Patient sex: F
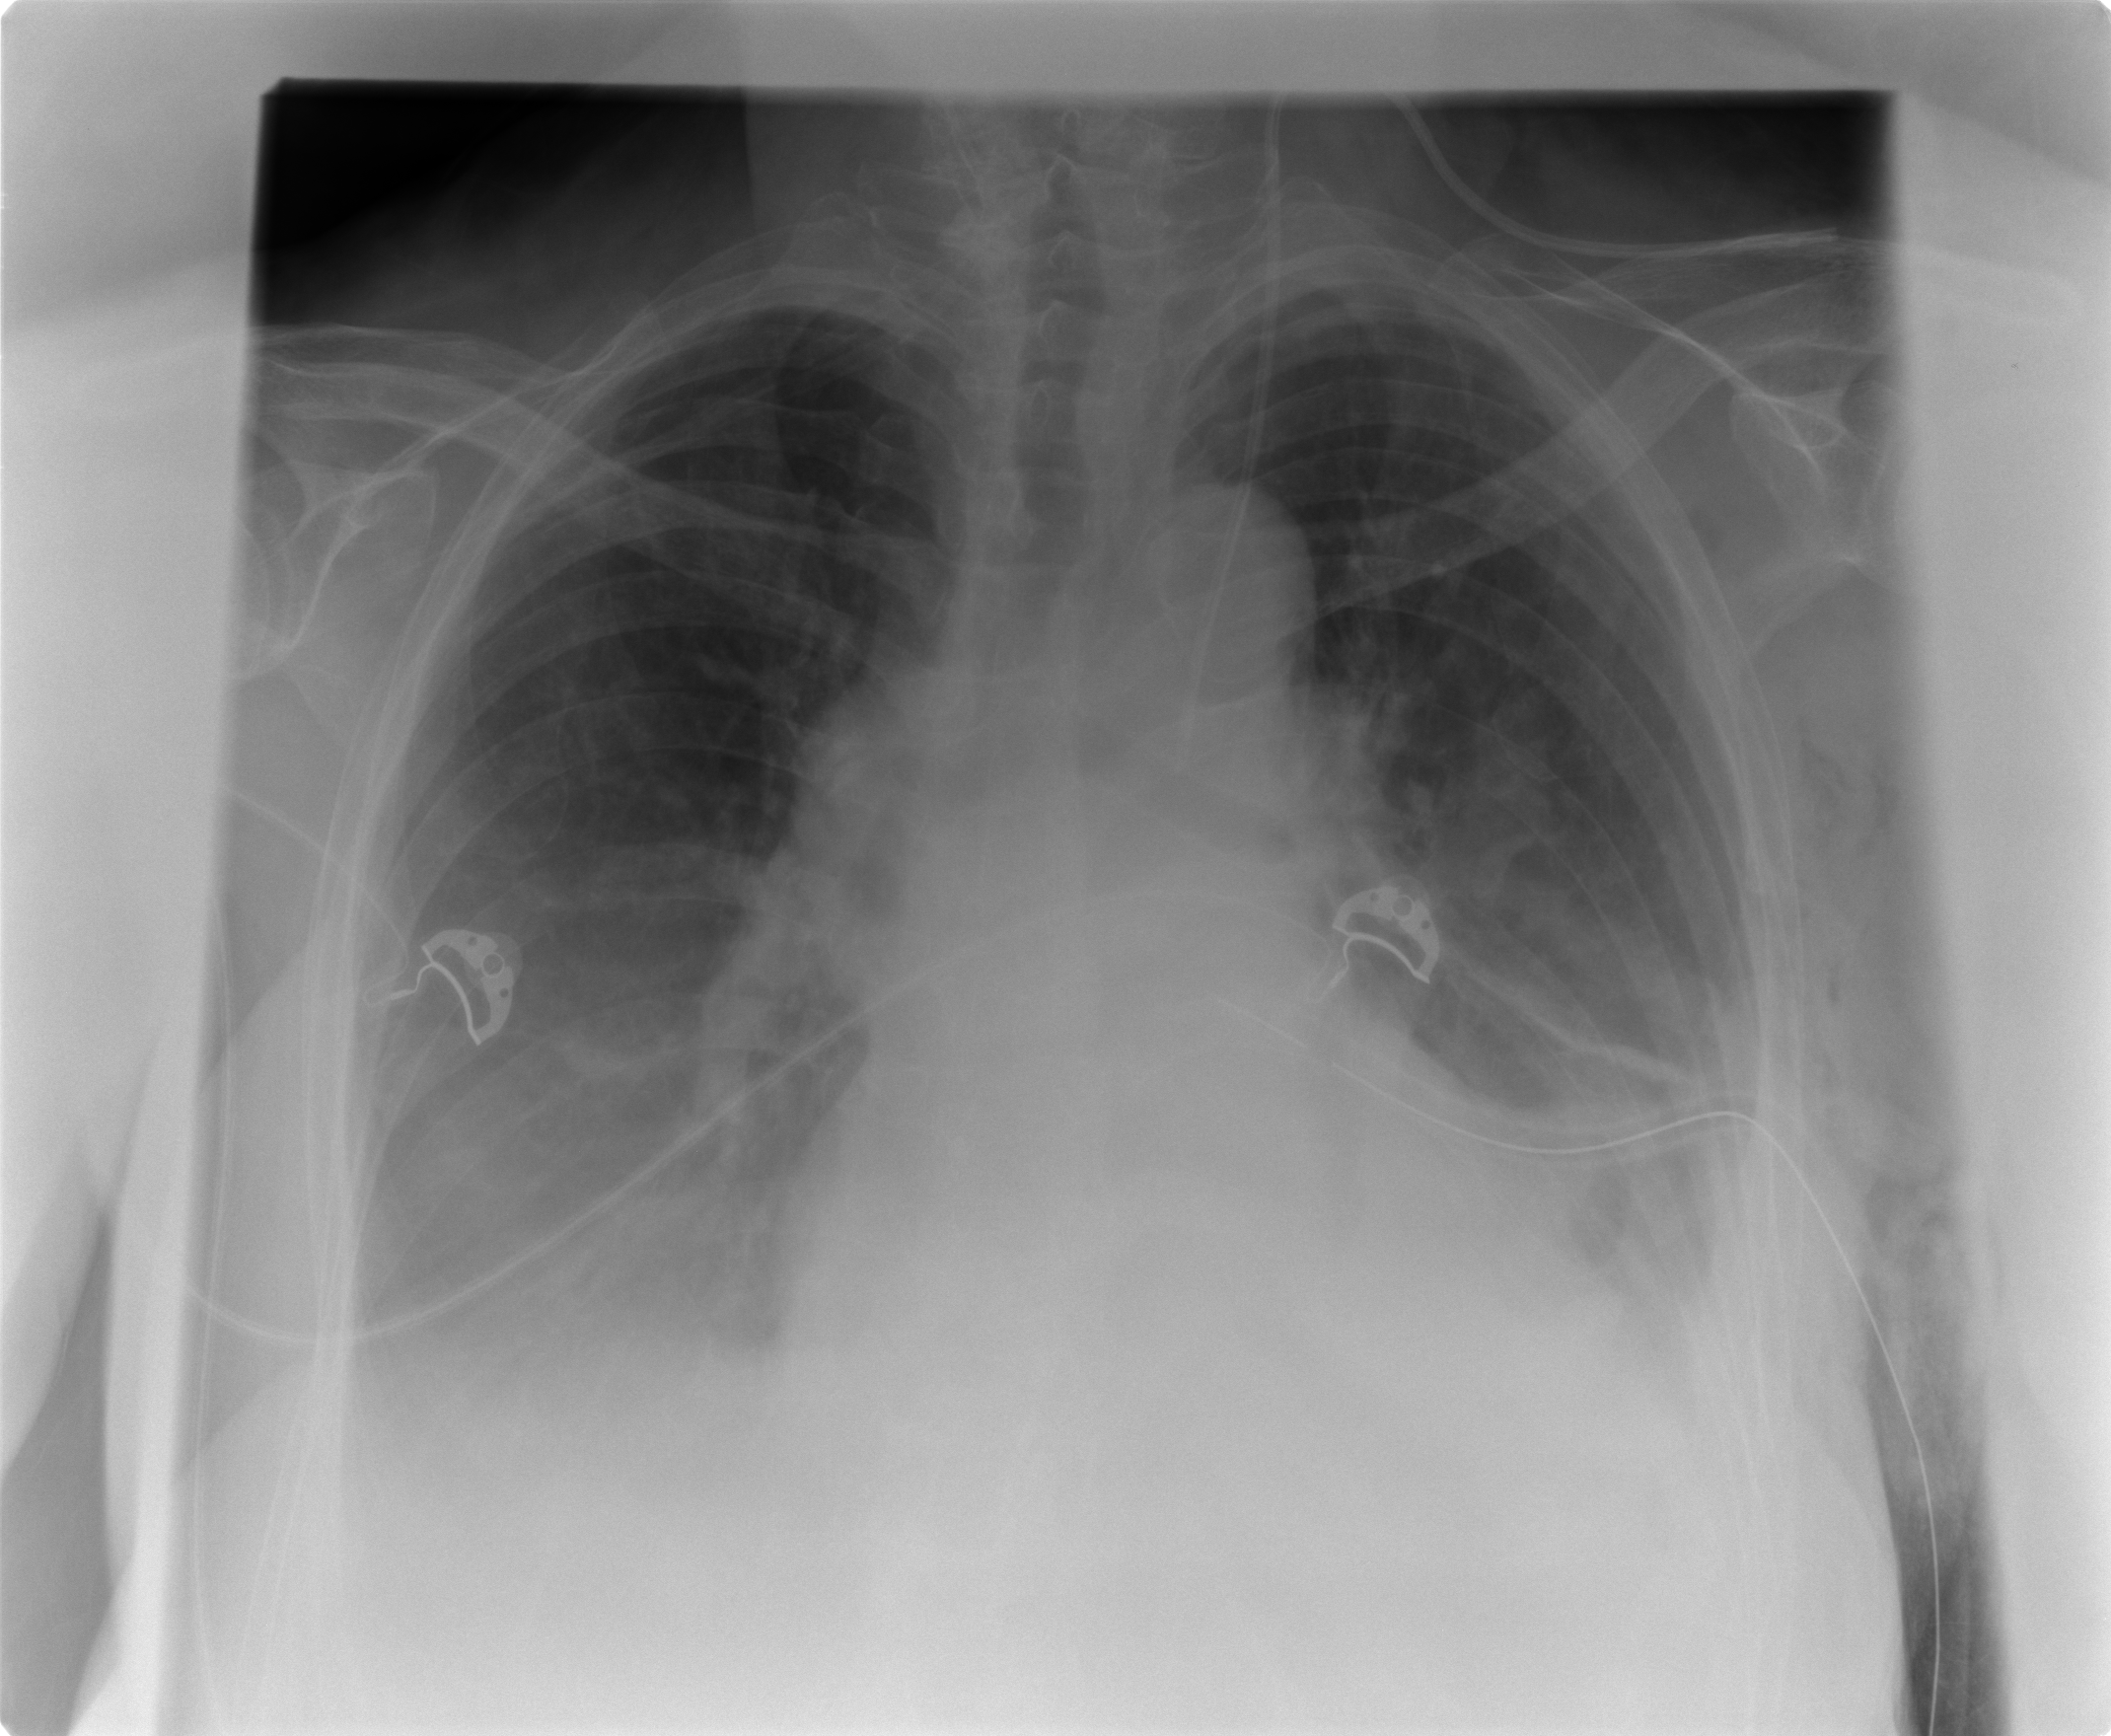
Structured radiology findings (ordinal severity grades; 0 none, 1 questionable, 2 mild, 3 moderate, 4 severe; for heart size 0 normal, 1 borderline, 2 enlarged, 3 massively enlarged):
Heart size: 0
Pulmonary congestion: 0
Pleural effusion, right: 1
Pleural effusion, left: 2
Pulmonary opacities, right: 0
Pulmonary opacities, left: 0
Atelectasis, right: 1
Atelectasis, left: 2